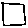
Label: square